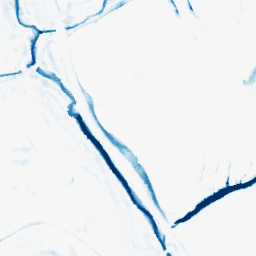
Category: morphological
Decomposition family: morphological_square
Decomposition parameters: operation: closing
size: 10
Upsampling method: lanczos
Upsampling parameters: scale: 2
Upsampling scale: 2